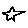
Label: star